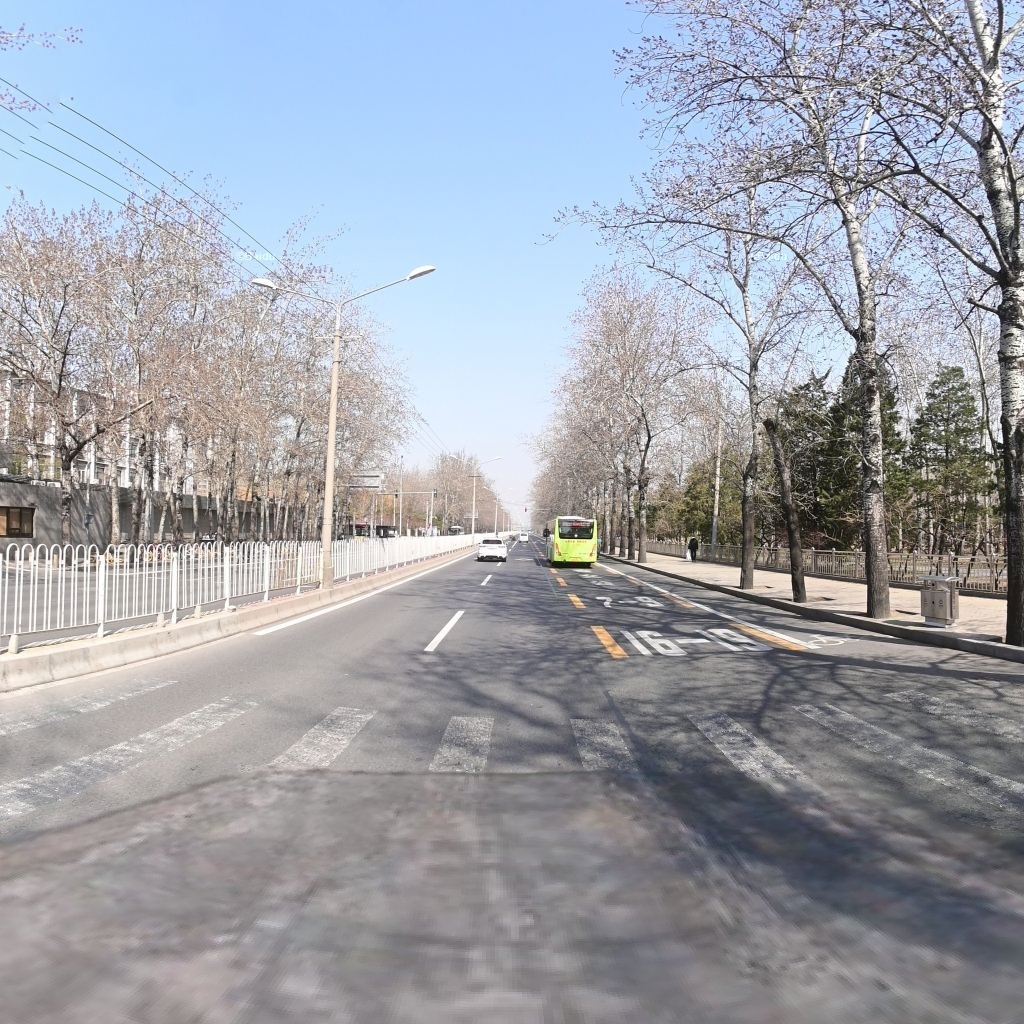
Region: Chaoyang
Road damage annotations: longitudinal patch